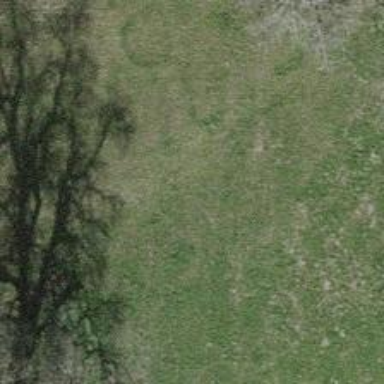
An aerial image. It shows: Path covered in grass.